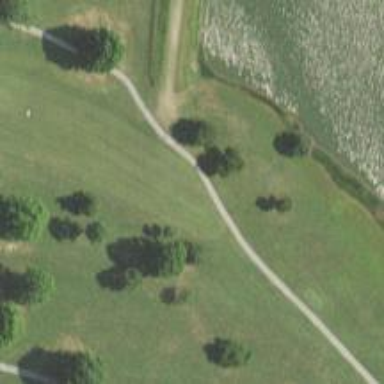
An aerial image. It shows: Service road used as golf cart path.